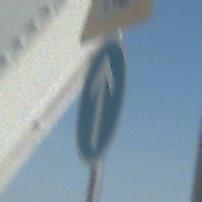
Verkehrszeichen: VorgeschriebeneFahrtrichtungGeradeaus
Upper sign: Arbeitsstelle
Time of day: MorningAfternoon
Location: Outdoor (Special)
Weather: Clear
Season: NotSpecified
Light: Natural